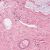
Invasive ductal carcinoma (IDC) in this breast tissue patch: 0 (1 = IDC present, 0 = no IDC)